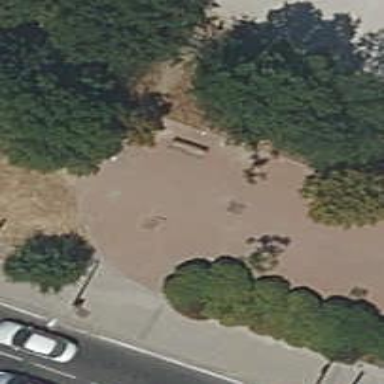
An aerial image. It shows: Bench.